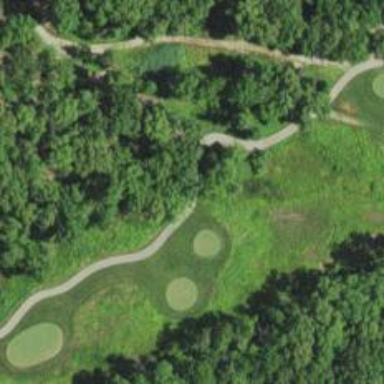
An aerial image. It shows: Path bridge over golf path.